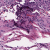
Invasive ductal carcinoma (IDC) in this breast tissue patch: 1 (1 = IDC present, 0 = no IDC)